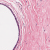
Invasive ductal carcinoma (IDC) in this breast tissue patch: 0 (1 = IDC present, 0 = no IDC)